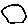
Label: circle